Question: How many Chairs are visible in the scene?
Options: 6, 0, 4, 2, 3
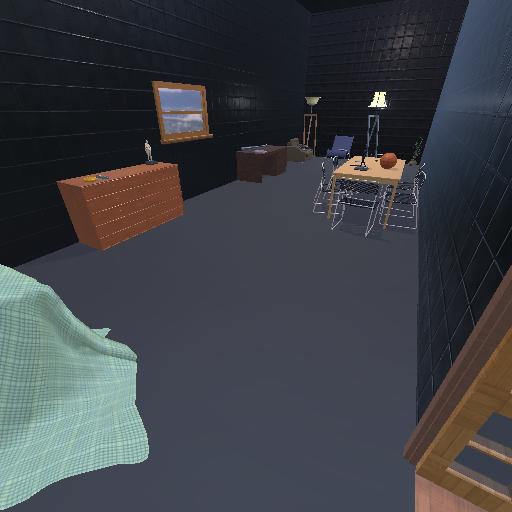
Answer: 6